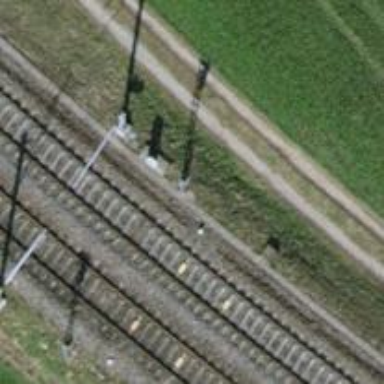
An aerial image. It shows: Railway signal.